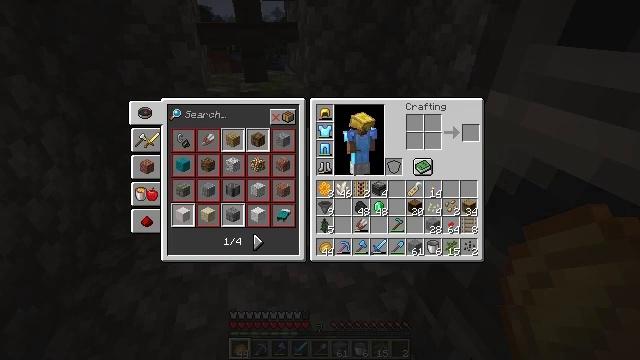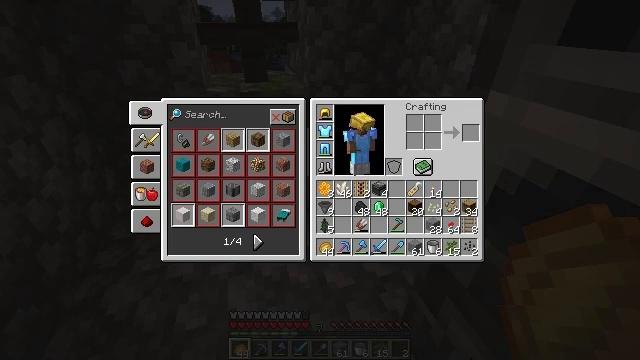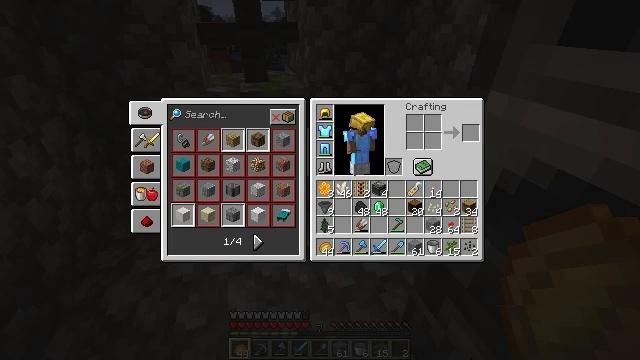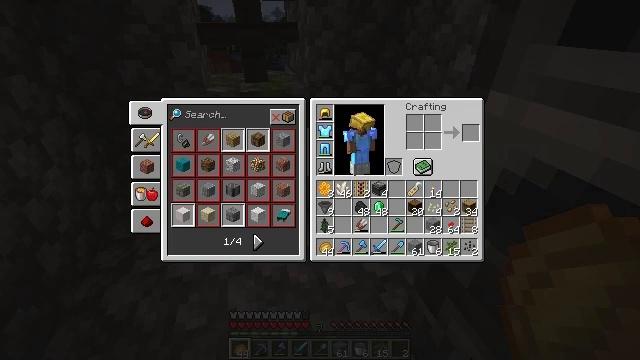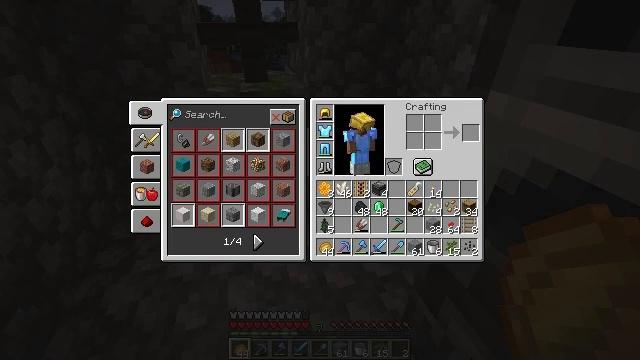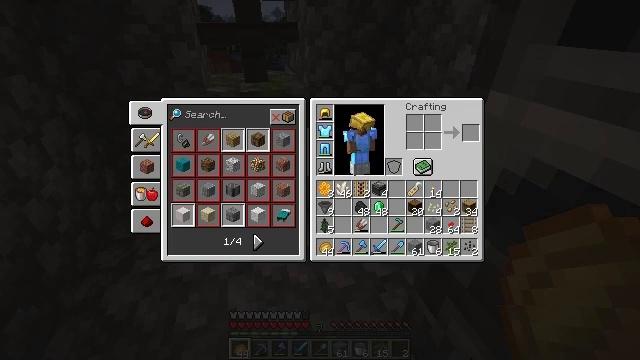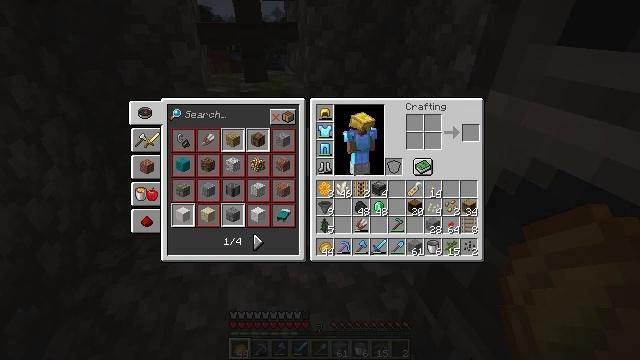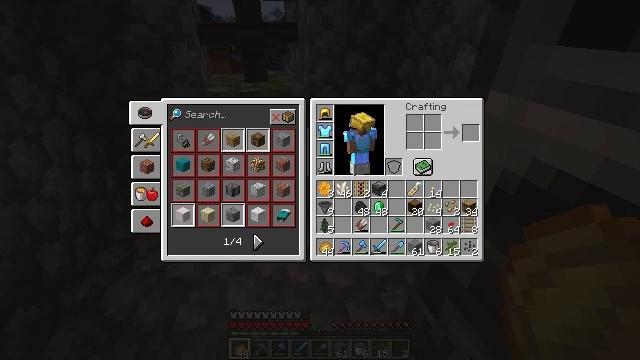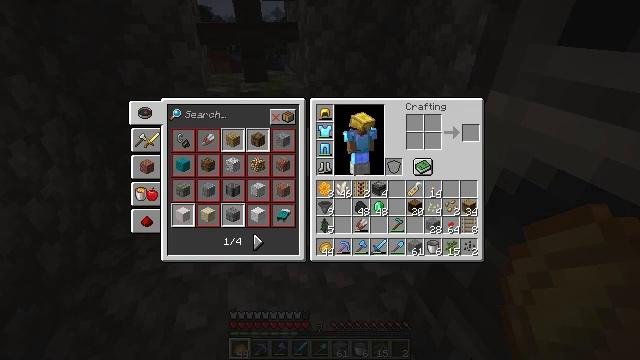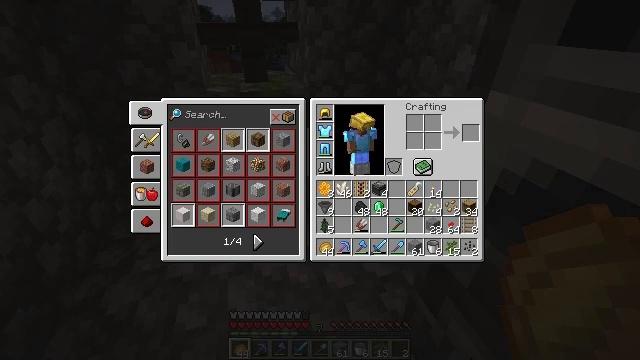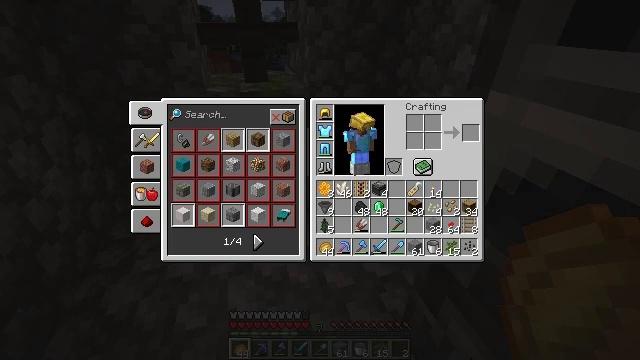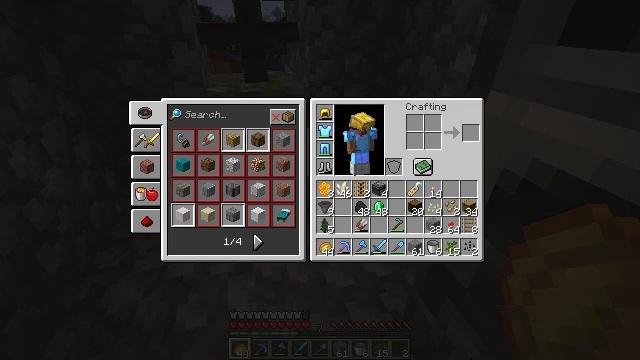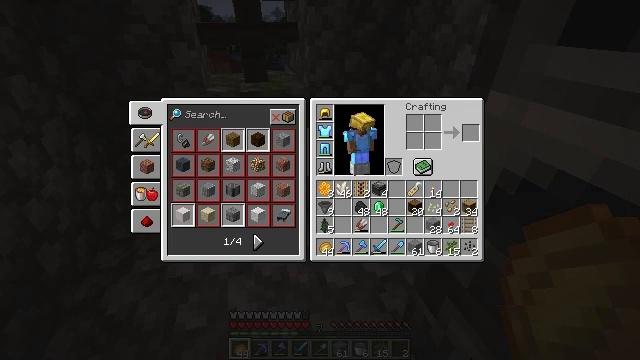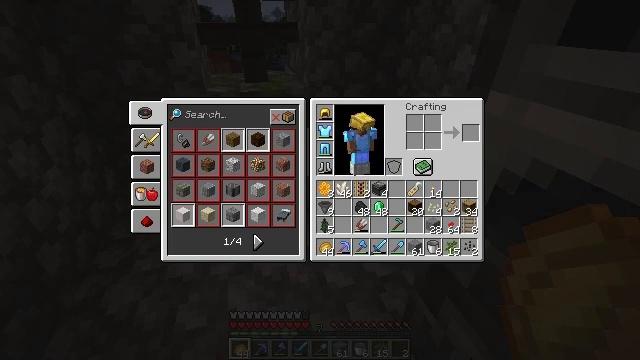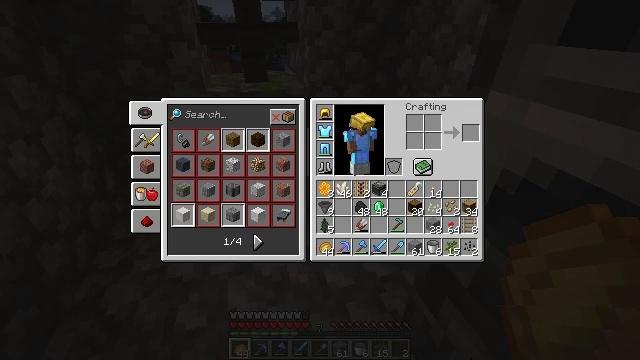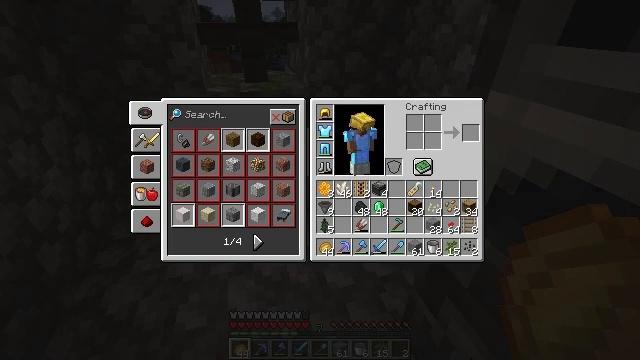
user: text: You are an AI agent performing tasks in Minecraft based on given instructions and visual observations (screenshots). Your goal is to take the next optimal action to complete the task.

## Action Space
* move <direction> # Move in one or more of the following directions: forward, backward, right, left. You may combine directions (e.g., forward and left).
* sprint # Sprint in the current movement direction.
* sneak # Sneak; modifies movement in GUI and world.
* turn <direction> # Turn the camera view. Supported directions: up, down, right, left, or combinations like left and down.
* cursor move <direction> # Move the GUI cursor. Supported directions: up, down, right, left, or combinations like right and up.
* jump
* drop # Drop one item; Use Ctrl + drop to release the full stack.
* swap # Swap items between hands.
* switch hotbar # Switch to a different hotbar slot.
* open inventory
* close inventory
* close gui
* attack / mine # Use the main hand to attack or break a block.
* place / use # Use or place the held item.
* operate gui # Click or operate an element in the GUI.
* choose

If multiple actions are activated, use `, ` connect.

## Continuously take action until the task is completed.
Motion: motion action
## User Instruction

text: Retrieve the brewing stand by breaking it.
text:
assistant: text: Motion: no_op
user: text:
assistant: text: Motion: no_op
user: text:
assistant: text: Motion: no_op
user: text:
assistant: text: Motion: no_op
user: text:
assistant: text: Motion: no_op
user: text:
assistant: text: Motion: no_op
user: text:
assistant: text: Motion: no_op
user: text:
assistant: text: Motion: no_op
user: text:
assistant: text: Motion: no_op
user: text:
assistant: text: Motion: no_op
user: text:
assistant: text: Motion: no_op
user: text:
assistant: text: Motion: no_op
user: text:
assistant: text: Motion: no_op
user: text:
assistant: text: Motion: no_op
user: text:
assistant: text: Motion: no_op
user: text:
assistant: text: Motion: no_op
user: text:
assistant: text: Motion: no_op
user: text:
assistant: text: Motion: no_op
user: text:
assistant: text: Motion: no_op
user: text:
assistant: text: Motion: no_op
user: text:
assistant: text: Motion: no_op
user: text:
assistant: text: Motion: no_op
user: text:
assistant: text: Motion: no_op
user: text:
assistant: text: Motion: no_op
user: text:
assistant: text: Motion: no_op
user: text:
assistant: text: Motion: no_op
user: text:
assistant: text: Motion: no_op
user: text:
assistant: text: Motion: no_op
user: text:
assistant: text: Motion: no_op
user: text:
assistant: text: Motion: no_op